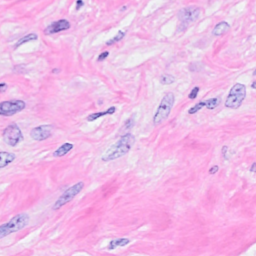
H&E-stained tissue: Breast